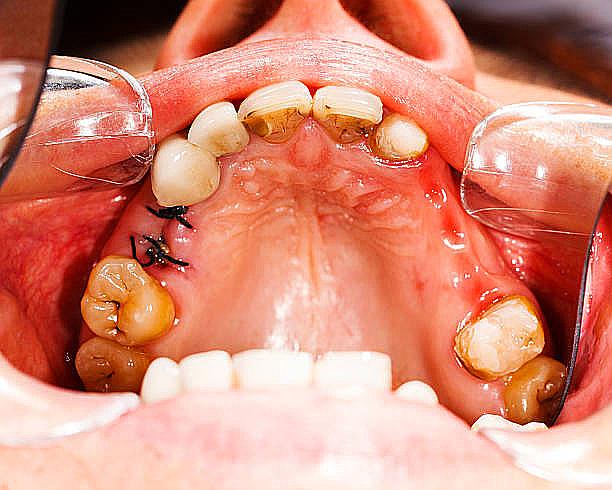
Condition: Gingivitis